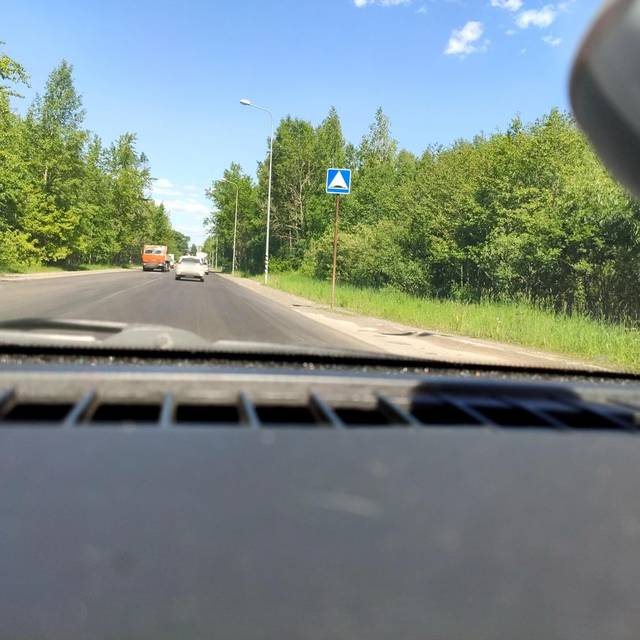
Region: Russia
Coordinates: 58.082, 56.309